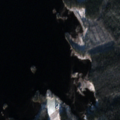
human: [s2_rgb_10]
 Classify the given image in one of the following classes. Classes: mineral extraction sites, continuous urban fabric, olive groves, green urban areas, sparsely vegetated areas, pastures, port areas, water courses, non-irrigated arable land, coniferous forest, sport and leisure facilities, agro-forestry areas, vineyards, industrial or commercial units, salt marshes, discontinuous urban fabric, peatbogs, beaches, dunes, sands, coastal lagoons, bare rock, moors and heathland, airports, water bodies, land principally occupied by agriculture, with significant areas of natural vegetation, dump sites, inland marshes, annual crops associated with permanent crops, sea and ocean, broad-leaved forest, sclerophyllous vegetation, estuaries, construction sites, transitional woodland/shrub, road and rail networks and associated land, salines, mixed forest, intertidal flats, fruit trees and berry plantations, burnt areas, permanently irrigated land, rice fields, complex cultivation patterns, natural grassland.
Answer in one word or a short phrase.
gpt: coniferous forest, mixed forest, water bodies